Question: I have to move these Sprites (balls) like this in andengine. I am able to do it using path modifier by taking co-ordinates but the main problem is how to make it to work for all resolution tabs? Because whatever co-ordinate I am taking is fixed for the device but not exactly fitting for others. My path is like this
'''
final Path path = new Path(12).to(0, CAMERA_HEIGHT - 440).to(CAMERA_WIDTH - 285, CAMERA_HEIGHT - 440)
.to(CAMERA_WIDTH - 280, CAMERA_HEIGHT - 435).to(CAMERA_WIDTH - 275, CAMERA_HEIGHT - 430)
.to(CAMERA_WIDTH - 270, CAMERA_HEIGHT - 425).to(CAMERA_WIDTH - 265, CAMERA_HEIGHT - 420)
.to(CAMERA_WIDTH - 260, CAMERA_HEIGHT - 415).to(CAMERA_WIDTH - 255, CAMERA_HEIGHT - 410)
.to(CAMERA_WIDTH - 250, CAMERA_HEIGHT - 405).to(CAMERA_WIDTH - 250, CAMERA_HEIGHT - 400)
.to(CAMERA_WIDTH - 250, CAMERA_HEIGHT - 200).to(CAMERA_WIDTH - 250, CAMERA_HEIGHT - 200);
'''

help
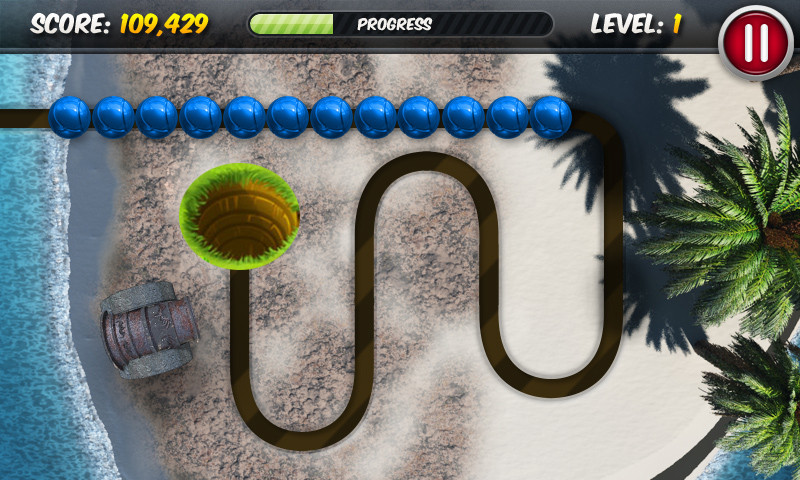
Answer: In andengine if you target for one resolution then it will automatically compatible to all other resolution devices.But you have to implement your code in camera width and camera height values format.
So, convert all these hard coded values to camera width and camera height format.It will work.